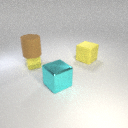
small yellow rubber cube behind large cyan metal cube